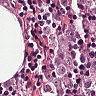
Metastatic tissue present: yes